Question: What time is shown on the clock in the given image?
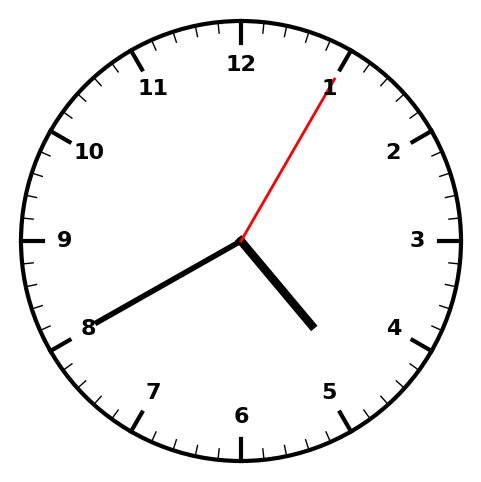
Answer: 04:40:05